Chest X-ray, AP view. Patient: 45 years old, sex F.
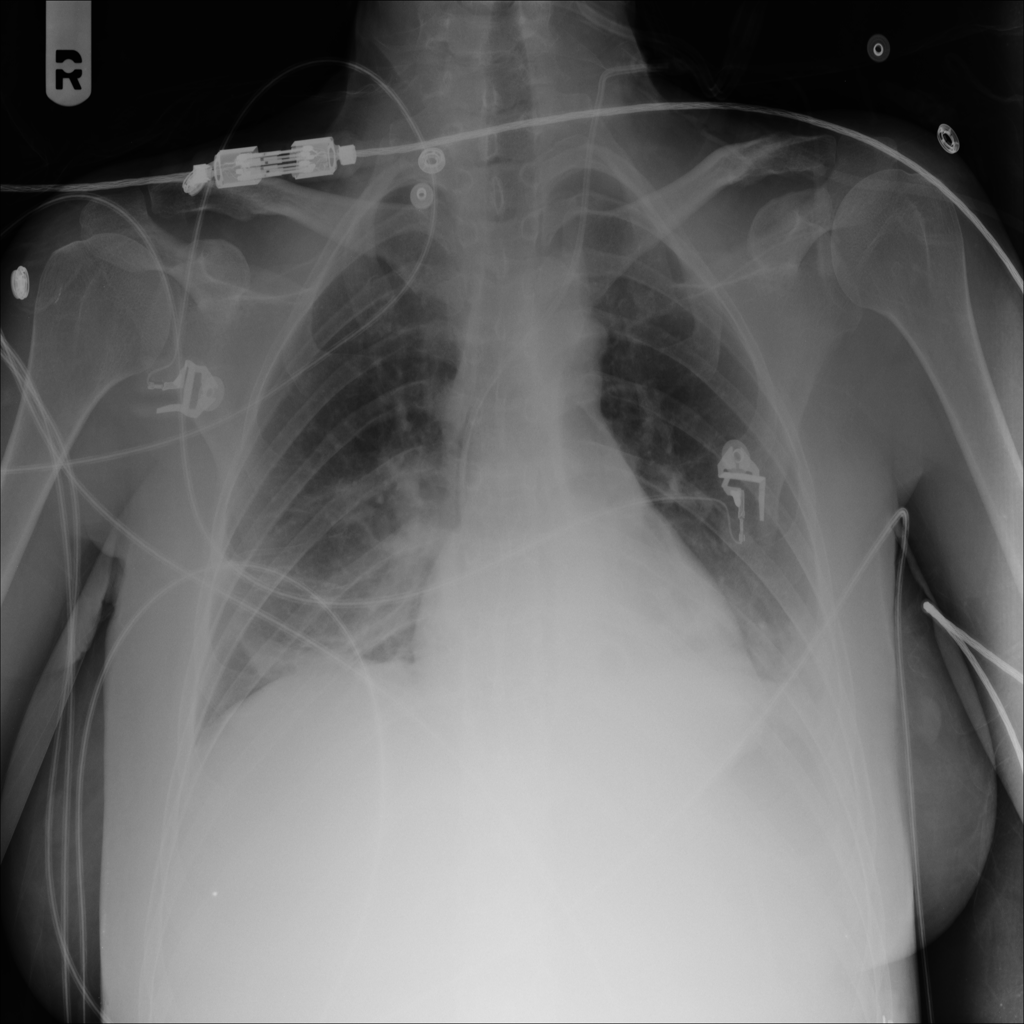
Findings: No Finding